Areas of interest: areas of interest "Financial and Insurance Institution"
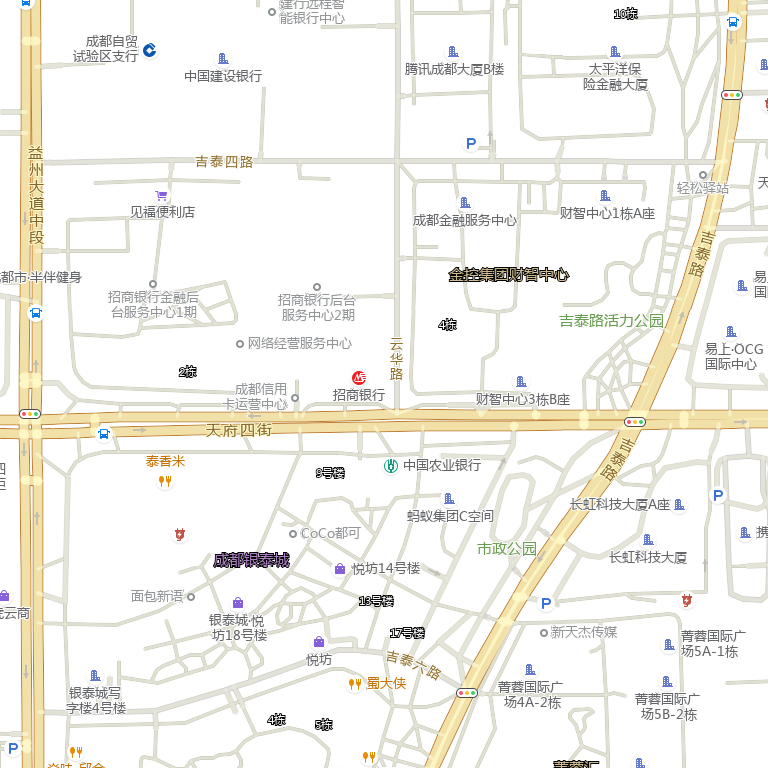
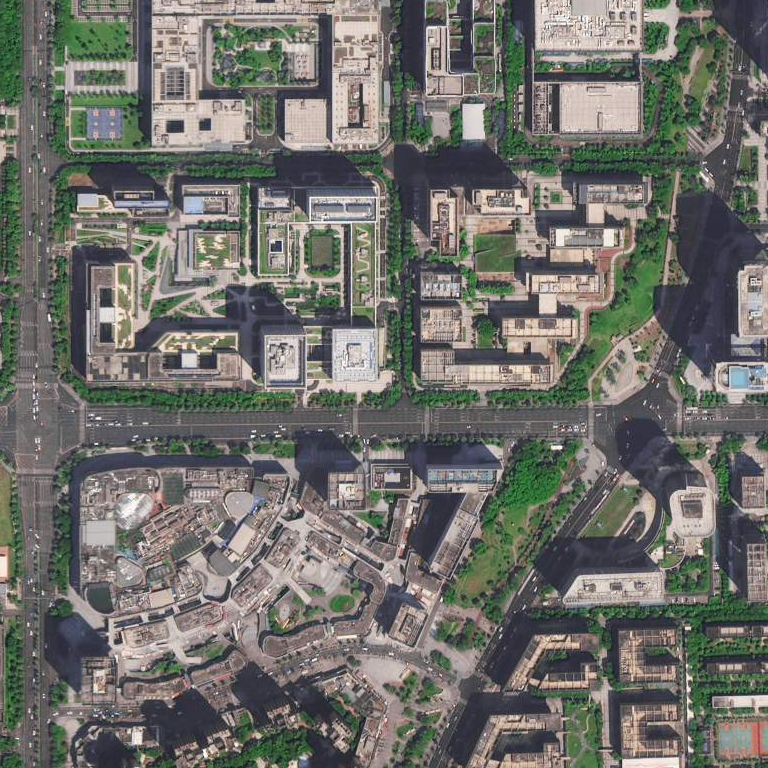